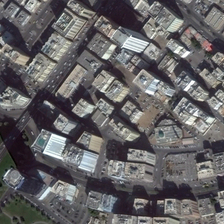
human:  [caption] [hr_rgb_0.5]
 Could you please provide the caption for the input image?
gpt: many crowded buildings are in a commercial area .

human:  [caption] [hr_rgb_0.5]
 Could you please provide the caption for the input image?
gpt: the dense residential area in the city center .

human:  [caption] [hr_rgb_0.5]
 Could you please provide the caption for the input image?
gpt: a dense residential area is tall buildings .

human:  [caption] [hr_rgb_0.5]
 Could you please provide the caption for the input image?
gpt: many crowded buildings are in a commercial area .

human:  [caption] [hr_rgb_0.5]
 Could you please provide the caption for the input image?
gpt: a dense residential area is tall buildings .